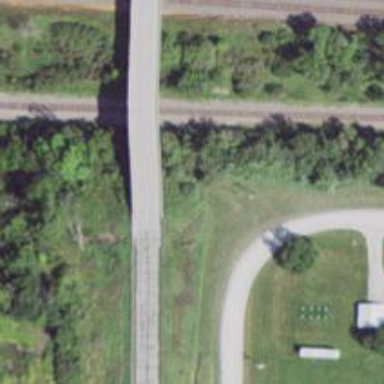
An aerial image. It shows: Secondary road with bridge.